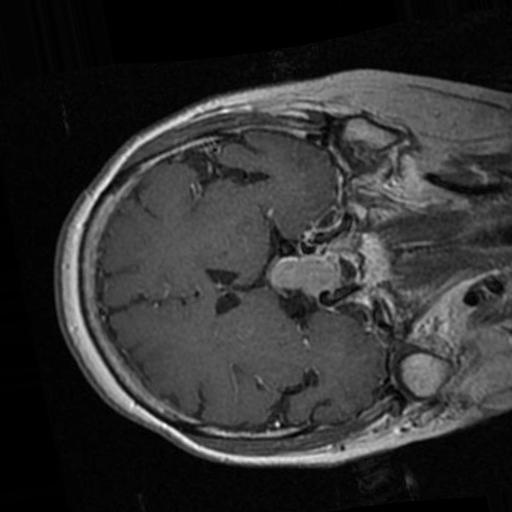
Label: brain_tumor